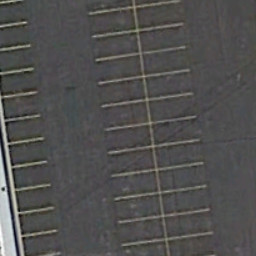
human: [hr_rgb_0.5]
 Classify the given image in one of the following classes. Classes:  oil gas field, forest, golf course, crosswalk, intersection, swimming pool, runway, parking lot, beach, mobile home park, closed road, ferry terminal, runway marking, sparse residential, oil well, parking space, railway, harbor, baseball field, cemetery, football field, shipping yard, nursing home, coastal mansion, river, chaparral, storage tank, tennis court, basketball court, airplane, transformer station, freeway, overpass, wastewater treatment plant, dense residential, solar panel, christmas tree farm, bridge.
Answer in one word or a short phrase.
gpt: parking space